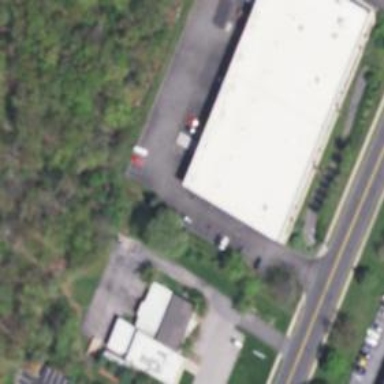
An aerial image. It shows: Commercial building.